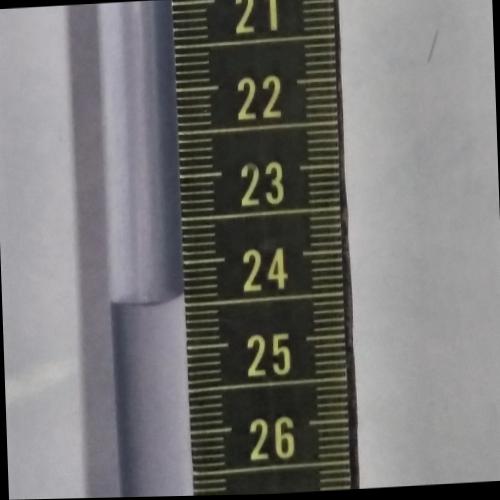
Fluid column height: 24.4 cm